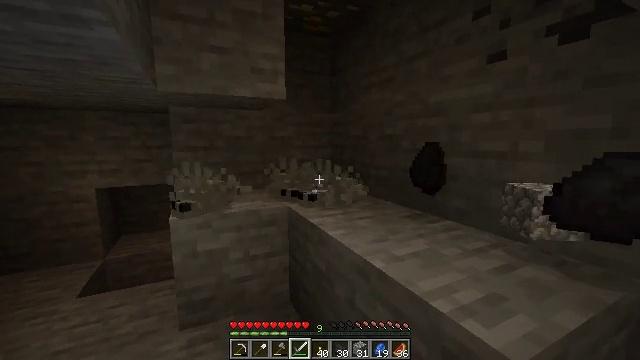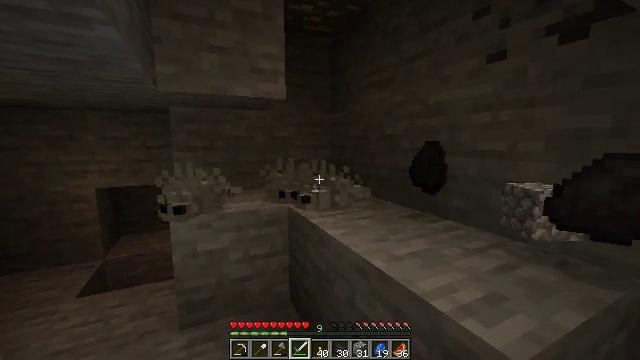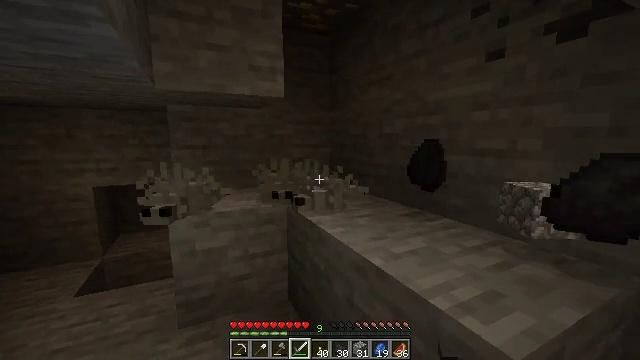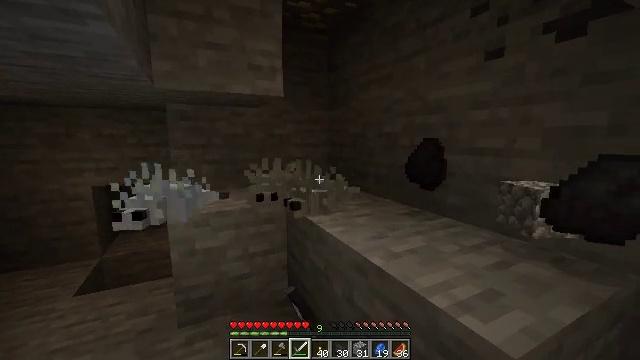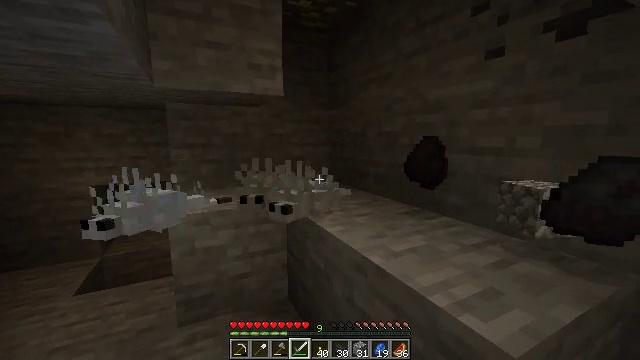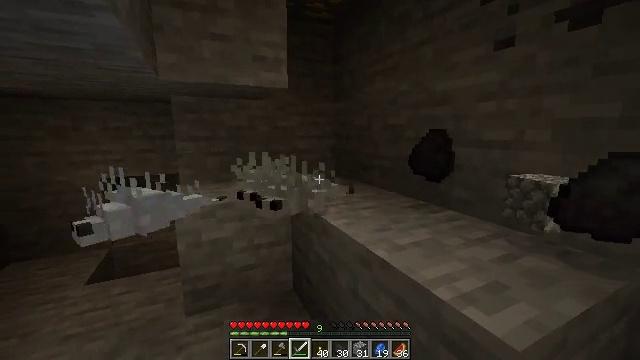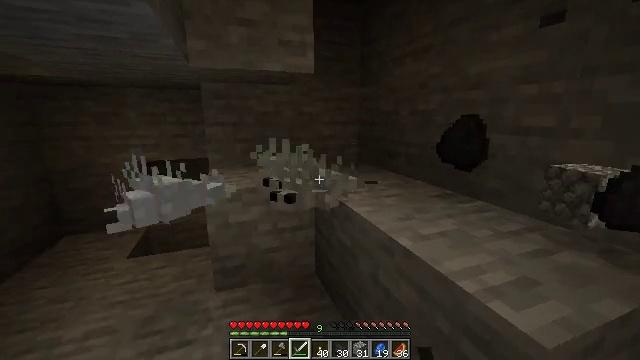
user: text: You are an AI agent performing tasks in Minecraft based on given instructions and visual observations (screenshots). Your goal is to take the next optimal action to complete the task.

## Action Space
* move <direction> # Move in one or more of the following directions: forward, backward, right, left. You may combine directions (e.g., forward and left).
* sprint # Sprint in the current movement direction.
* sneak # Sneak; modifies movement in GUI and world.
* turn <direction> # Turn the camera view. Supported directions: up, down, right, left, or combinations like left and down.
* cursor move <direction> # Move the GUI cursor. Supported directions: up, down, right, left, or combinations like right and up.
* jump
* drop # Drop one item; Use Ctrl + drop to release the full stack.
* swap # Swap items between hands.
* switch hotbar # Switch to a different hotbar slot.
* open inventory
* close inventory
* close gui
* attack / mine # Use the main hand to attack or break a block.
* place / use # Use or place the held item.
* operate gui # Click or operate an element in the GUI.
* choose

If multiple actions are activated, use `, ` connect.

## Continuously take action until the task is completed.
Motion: motion action
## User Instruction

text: Fight against silverfish.
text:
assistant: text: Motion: no_op
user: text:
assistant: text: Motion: attack / mine
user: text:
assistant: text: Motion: attack / mine
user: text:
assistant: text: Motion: attack / mine
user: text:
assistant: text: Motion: turn left and down
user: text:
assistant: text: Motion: turn left and down, attack / mine
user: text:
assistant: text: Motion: attack / mine